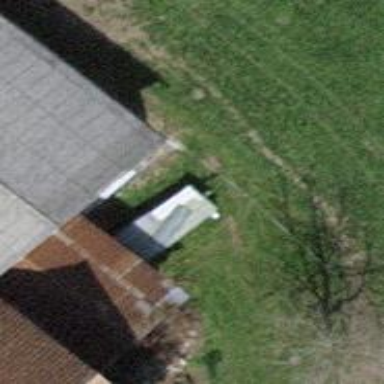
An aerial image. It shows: View of roof of building.